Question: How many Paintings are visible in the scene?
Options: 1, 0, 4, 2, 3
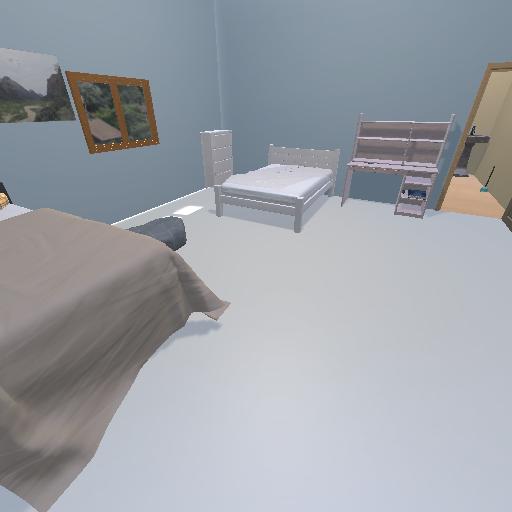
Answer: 1